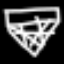
Label: diamond